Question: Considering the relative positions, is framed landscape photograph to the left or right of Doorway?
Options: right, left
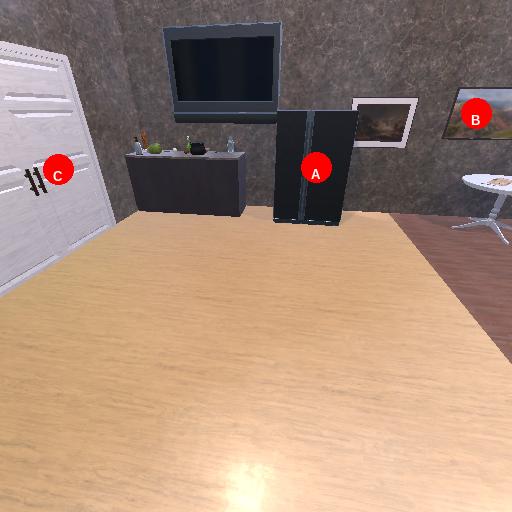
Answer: right